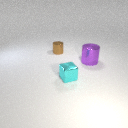
large purple metal cylinder in front of small brown metal cylinder